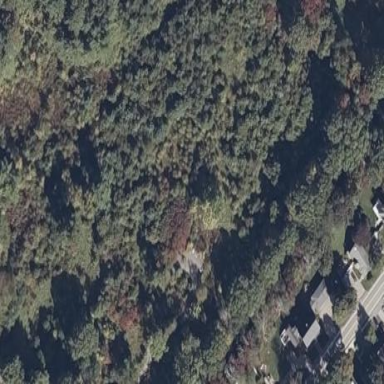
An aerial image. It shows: Mixed woodland area with variety of leaf types and cycles.